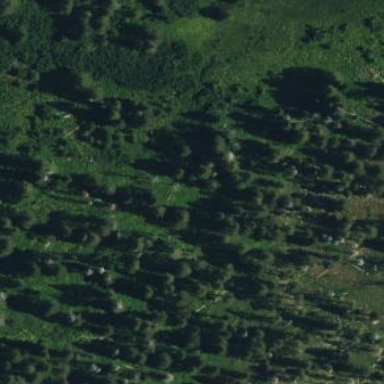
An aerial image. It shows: Wet meadow with wooded vegetation.